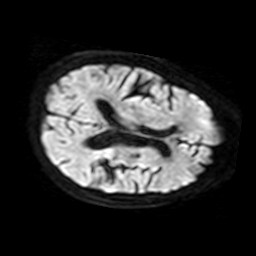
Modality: TRACE
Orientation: axial
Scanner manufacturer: philips
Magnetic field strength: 1.5 T
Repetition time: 3.124 s
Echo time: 0.06163 s